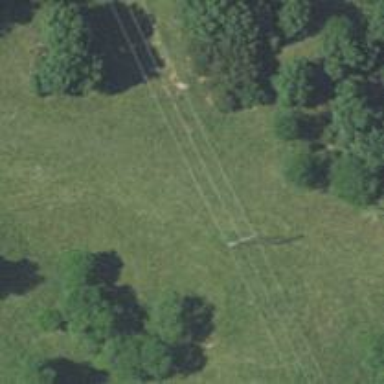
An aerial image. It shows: H-frame designed tower for power lines.